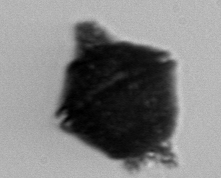
Label: Gonyaulax